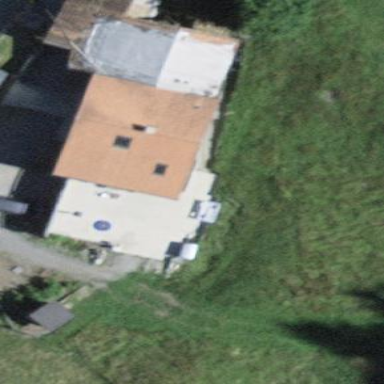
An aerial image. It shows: Farm building.